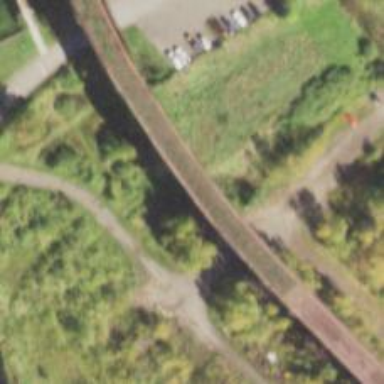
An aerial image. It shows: Disused railway viaduct with spur service.